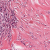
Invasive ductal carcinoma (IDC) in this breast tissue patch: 1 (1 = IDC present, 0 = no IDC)